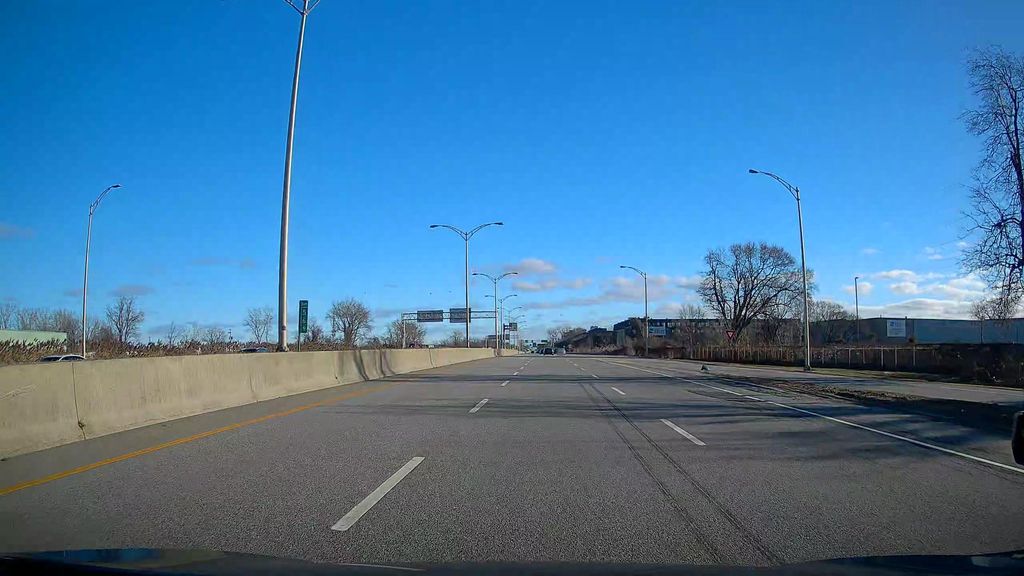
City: montreal